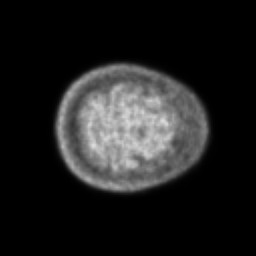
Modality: PET
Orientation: axial
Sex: female
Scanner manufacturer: ge